Field crop: tomato
Growth stage: 1
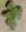
Species: solanum